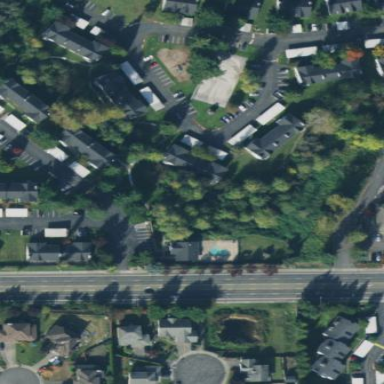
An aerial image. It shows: Residential neighbourhood.